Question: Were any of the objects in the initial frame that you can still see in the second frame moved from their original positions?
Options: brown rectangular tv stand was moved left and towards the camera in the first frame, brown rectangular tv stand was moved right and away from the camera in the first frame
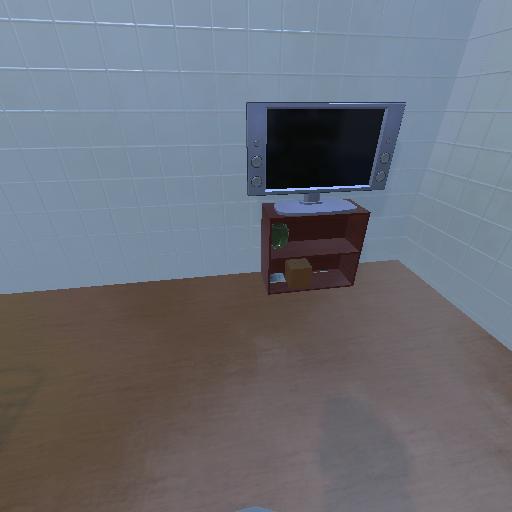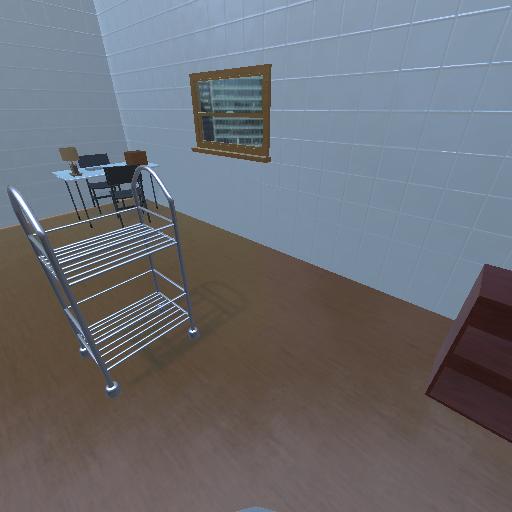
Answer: brown rectangular tv stand was moved left and towards the camera in the first frame